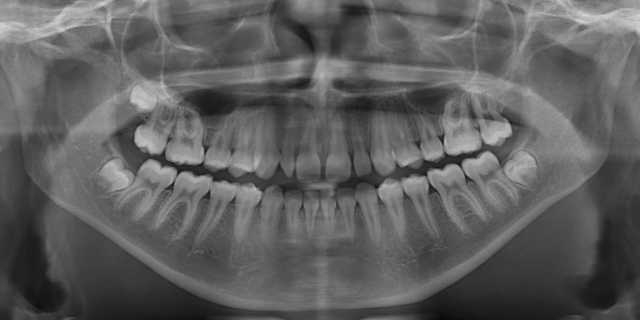
adult